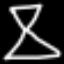
Label: hourglass